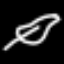
Label: leaf